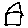
Label: house